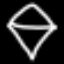
Label: diamond